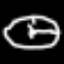
Label: clock